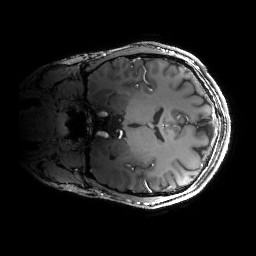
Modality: T1w
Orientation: coronal
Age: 25
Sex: male
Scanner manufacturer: siemens
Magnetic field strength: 6.98 T
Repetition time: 2.37 s
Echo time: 0.00231 s